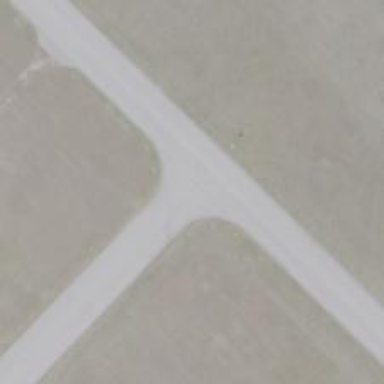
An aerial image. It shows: Image of taxiway at airport.